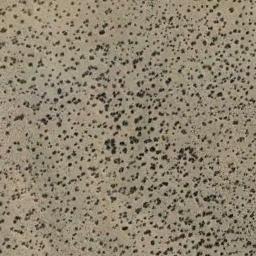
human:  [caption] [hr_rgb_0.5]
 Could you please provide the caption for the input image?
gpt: There are many bushes make up the chaparral on the desert .

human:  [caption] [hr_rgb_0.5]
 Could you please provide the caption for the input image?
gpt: In this jungle, Only the little vegetation can be seen .

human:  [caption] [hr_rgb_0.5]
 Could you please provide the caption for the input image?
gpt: Chaparral is evenly distributed on the sand .

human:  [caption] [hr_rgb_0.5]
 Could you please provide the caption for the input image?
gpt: A lot of dense small chaparrals grow in the desert .

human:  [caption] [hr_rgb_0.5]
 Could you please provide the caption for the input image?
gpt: The chaparral is approximately evenly distributed .